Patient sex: M
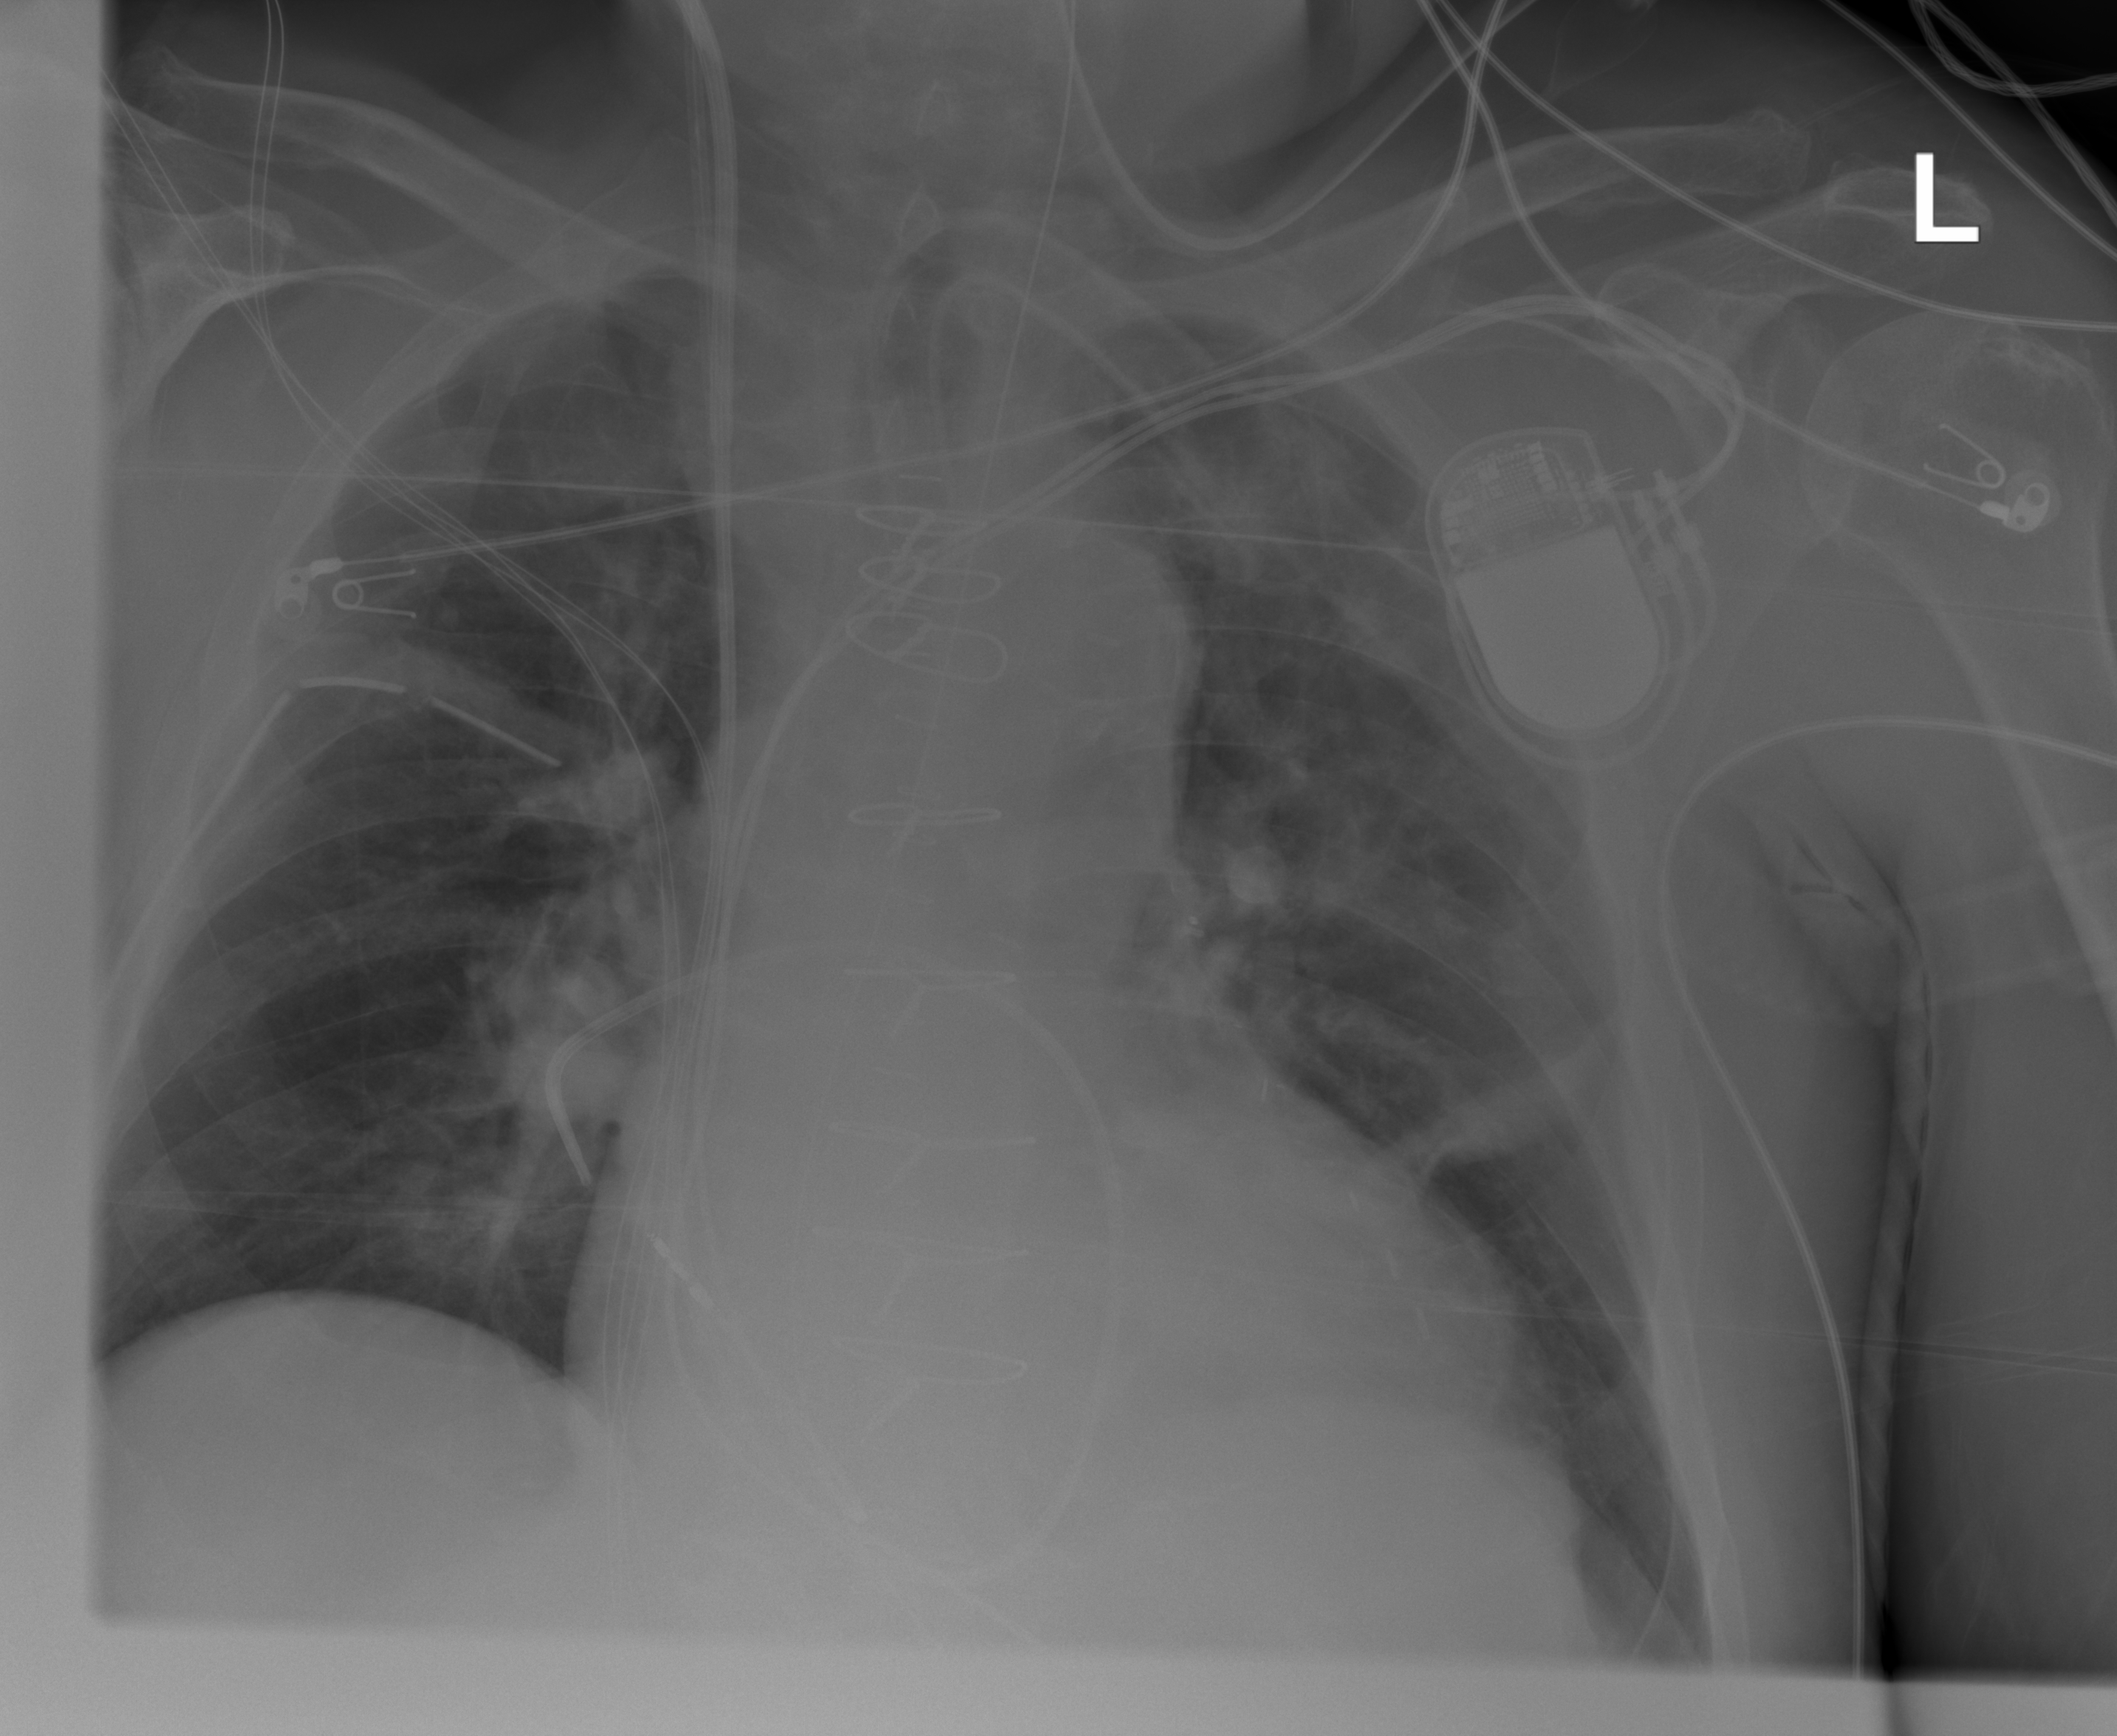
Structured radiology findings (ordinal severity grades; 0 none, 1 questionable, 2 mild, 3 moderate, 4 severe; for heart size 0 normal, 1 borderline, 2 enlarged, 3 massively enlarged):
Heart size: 2
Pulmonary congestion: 2
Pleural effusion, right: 0
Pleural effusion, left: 0
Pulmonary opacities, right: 2
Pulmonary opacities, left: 0
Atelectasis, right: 3
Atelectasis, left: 2